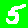
Digit: 5